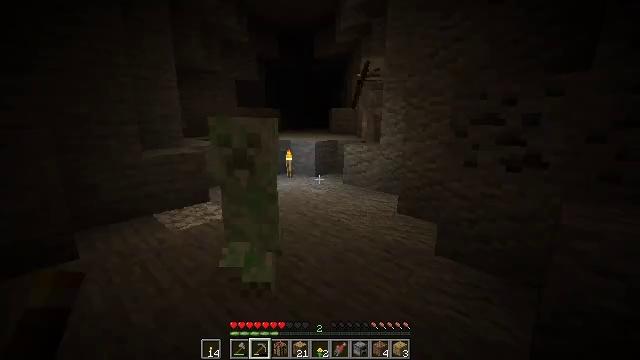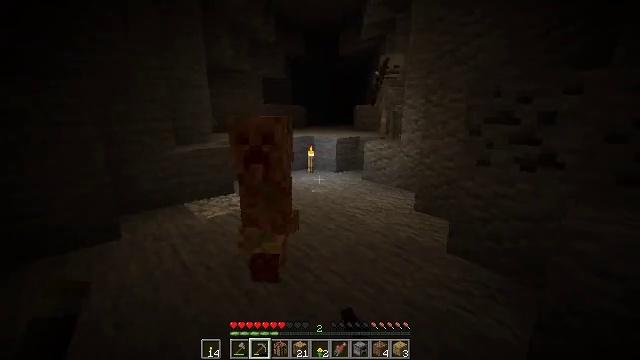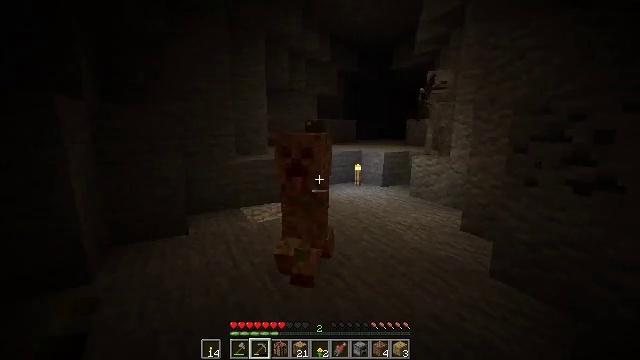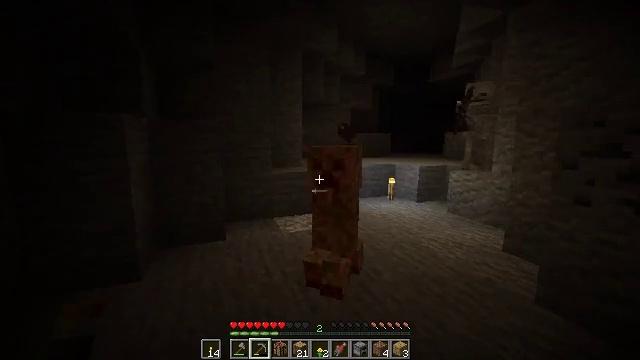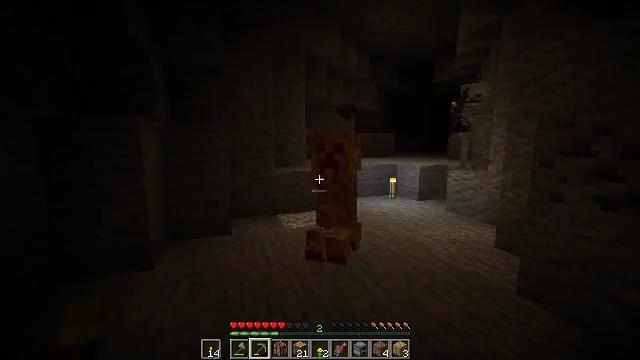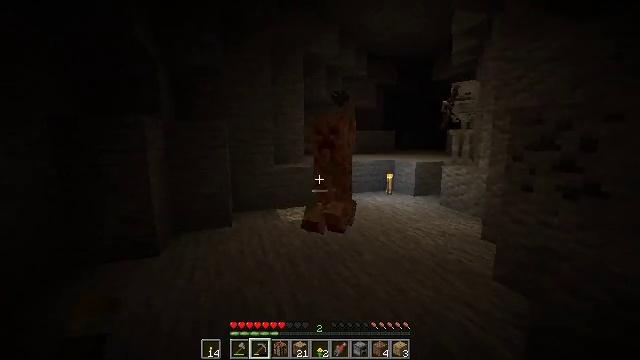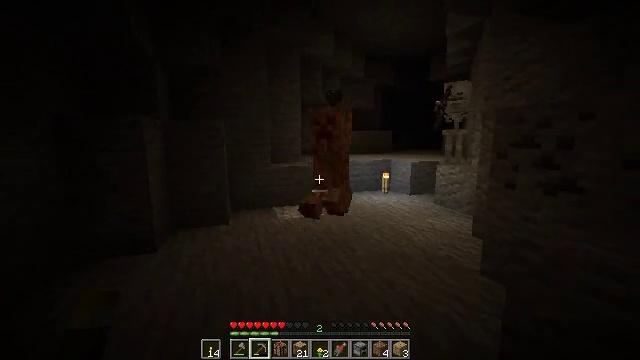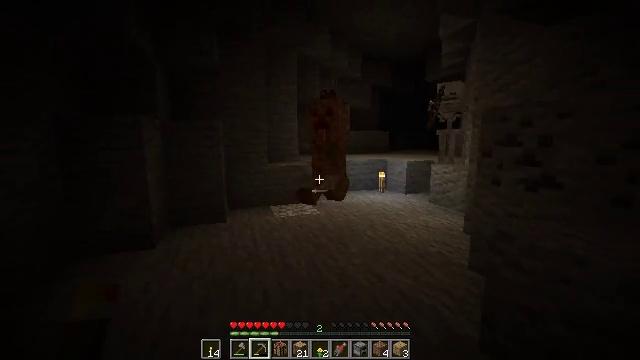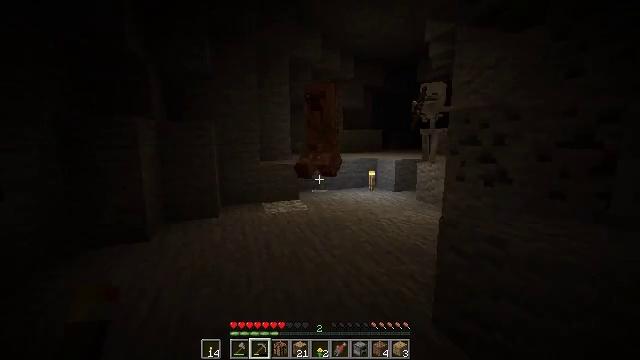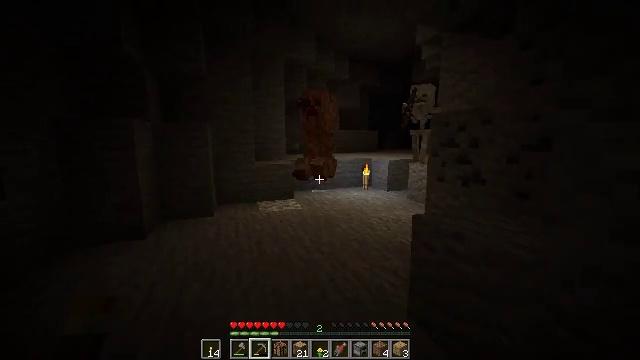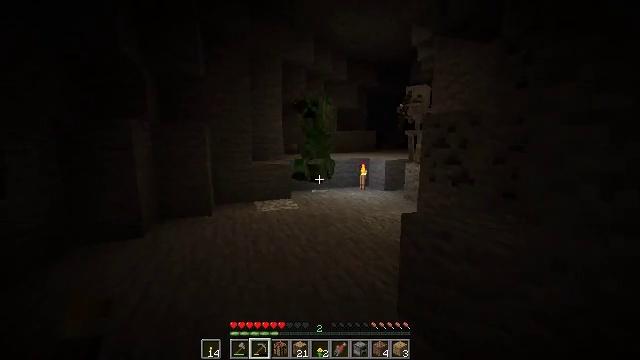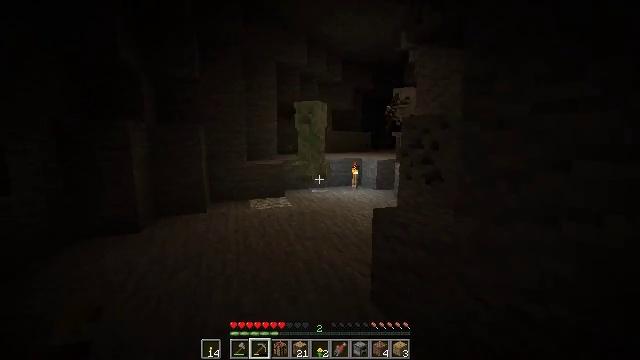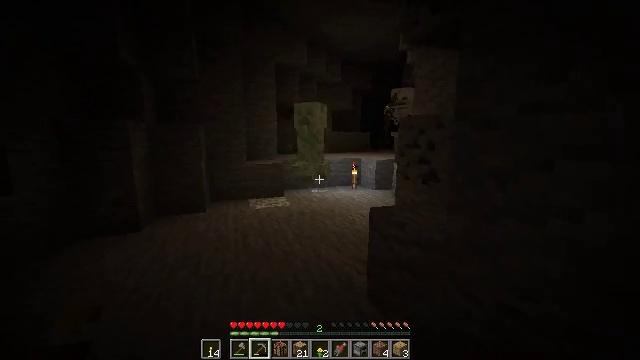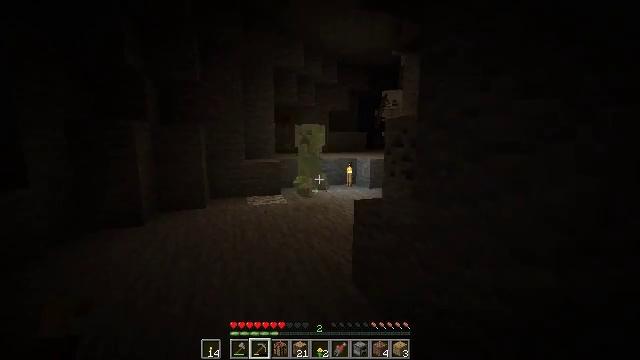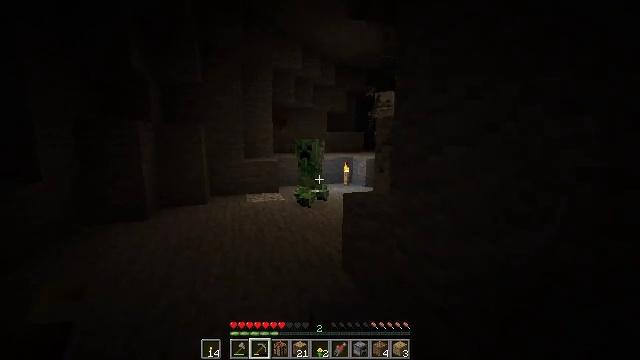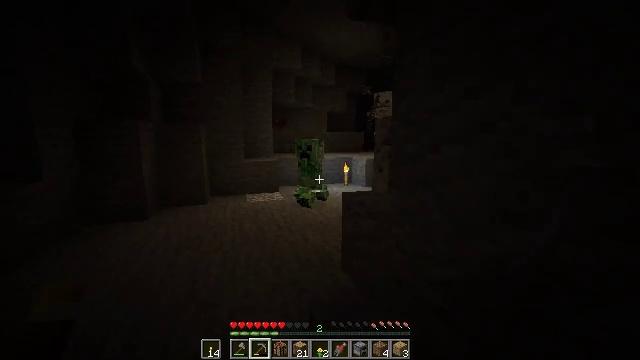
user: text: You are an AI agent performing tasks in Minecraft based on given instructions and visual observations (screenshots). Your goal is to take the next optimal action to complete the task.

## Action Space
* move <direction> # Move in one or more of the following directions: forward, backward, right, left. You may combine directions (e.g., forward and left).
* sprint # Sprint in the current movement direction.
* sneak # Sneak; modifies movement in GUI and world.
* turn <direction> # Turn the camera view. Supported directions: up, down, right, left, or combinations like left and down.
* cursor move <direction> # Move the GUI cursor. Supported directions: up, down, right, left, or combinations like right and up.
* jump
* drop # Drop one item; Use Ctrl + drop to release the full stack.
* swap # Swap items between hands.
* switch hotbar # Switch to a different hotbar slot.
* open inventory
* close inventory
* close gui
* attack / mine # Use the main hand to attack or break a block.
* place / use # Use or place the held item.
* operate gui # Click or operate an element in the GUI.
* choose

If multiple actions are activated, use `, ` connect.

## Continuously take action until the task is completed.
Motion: motion action
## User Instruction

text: Hunt the creeper.
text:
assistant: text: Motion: move back and move right, turn left, attack / mine
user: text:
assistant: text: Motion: move back and move right, turn left and up, attack / mine
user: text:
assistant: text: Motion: move back and move right, turn left and up
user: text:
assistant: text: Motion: move back and move right, turn left, attack / mine
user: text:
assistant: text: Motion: move back and move right, turn left, attack / mine
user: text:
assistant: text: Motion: move back and move right, attack / mine
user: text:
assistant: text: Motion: move back and move right
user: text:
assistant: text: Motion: move back and move right, attack / mine
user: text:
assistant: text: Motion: move back and move right, attack / mine
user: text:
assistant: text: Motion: move back and move right, attack / mine
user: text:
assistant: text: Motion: move back and move right
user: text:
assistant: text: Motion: move back and move right
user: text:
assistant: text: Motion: move back and move right
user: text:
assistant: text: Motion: move back and move right
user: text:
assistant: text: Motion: move back and move right
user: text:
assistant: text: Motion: move back
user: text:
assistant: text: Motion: move back
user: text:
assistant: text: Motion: move back and move left
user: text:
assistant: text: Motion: move back and move left
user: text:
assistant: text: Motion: move back and move left
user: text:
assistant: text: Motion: move back and move left
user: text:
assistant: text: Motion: move back and move left
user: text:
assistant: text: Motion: move back and move left
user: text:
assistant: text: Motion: move back and move left
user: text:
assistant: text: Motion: move back and move left
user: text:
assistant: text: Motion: move back and move left
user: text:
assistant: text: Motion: move back and move left
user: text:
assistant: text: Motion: move back and move left
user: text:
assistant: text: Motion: move back and move left
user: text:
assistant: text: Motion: move left